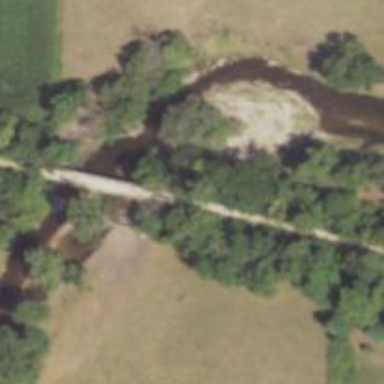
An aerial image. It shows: Abandoned railway crossing over cycleway bridge.